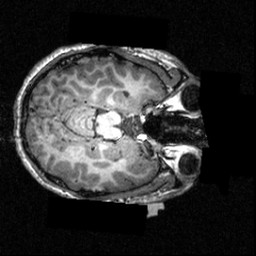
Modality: T1w
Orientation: axial
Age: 20
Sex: male
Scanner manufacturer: siemens
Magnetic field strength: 3.951 T
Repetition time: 1.5 s
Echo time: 0.00335 s